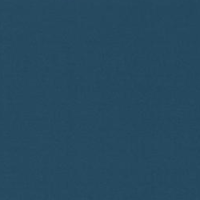
EUNIS habitat code: 14
Species observed at this site:
Cephalanthera damasonium